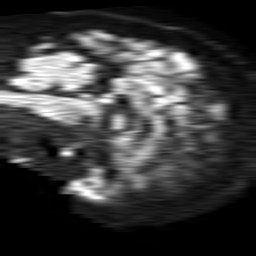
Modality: TRACE
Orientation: sagittal
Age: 57
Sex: male
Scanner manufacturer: philips
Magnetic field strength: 1.5 T
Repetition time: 4.6 s
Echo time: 0.08631 s